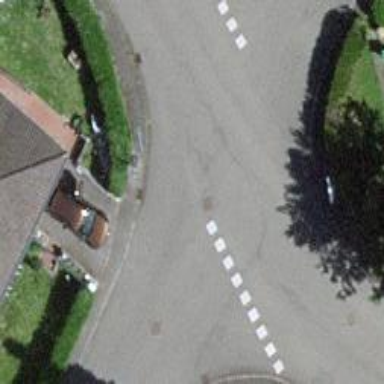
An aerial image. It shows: Road with "give way" sign.